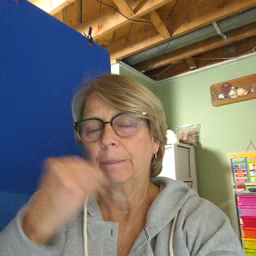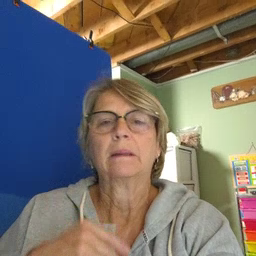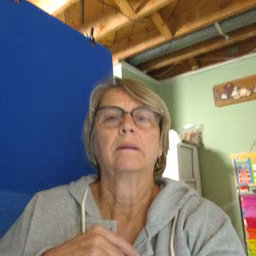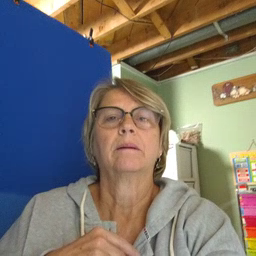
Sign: sleepy